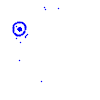
Particle: pion